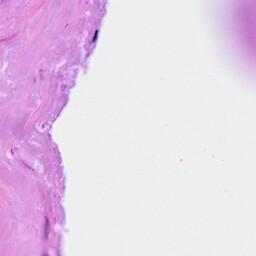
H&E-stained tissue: Breast